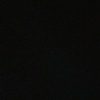
Label: space